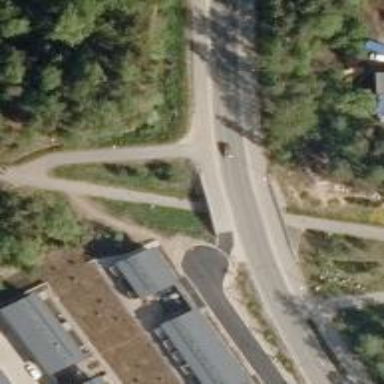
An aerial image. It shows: Tertiary road with asphalt surface crossing over beam bridge.